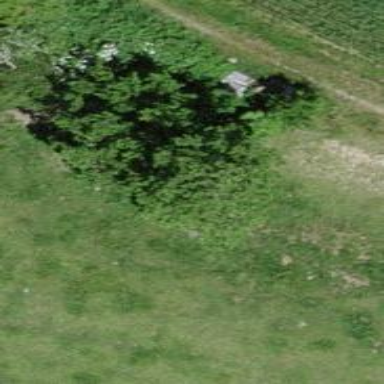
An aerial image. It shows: Single tag "natural: tree."